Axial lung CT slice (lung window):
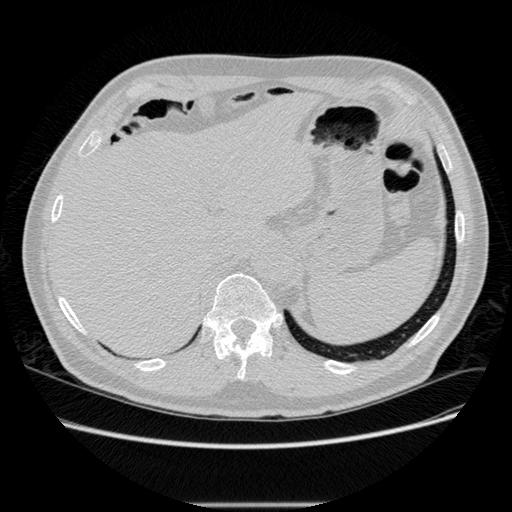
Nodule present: no